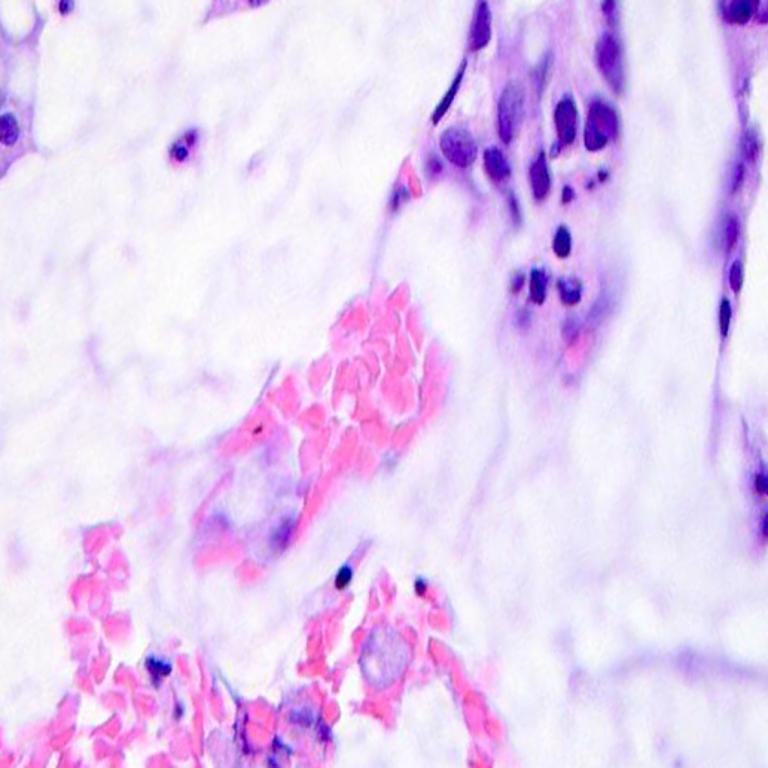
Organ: colon
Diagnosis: adenocarcinomas